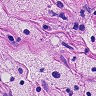
Metastatic tissue present: no